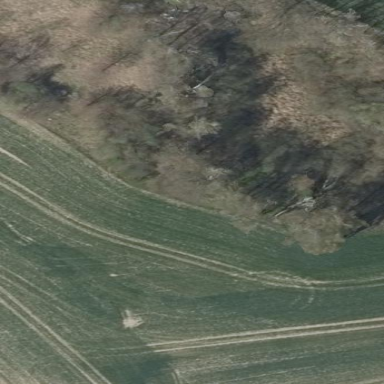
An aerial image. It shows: Beautiful woodland area.